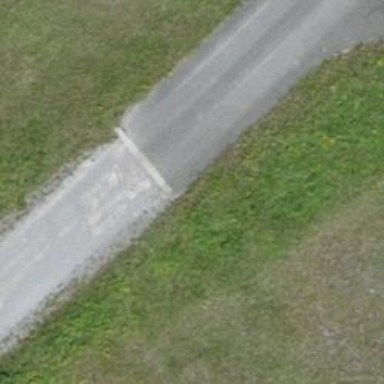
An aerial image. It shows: Track with grade1 tracktype.